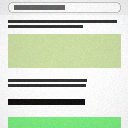
Screen state: on